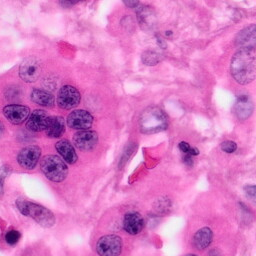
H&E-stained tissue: Pancreatic